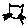
Label: cat